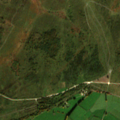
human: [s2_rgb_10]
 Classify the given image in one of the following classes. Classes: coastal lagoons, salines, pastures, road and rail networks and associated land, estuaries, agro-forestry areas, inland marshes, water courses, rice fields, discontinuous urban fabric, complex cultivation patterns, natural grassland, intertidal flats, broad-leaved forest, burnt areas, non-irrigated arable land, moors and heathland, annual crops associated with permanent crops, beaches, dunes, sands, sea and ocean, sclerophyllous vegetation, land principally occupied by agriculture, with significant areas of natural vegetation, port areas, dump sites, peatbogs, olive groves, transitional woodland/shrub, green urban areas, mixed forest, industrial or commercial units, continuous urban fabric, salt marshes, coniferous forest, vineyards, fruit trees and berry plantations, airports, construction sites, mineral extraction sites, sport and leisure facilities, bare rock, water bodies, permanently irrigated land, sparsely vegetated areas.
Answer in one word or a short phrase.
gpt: pastures, moors and heathland